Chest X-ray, PA view. Patient: 66 years old, sex M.
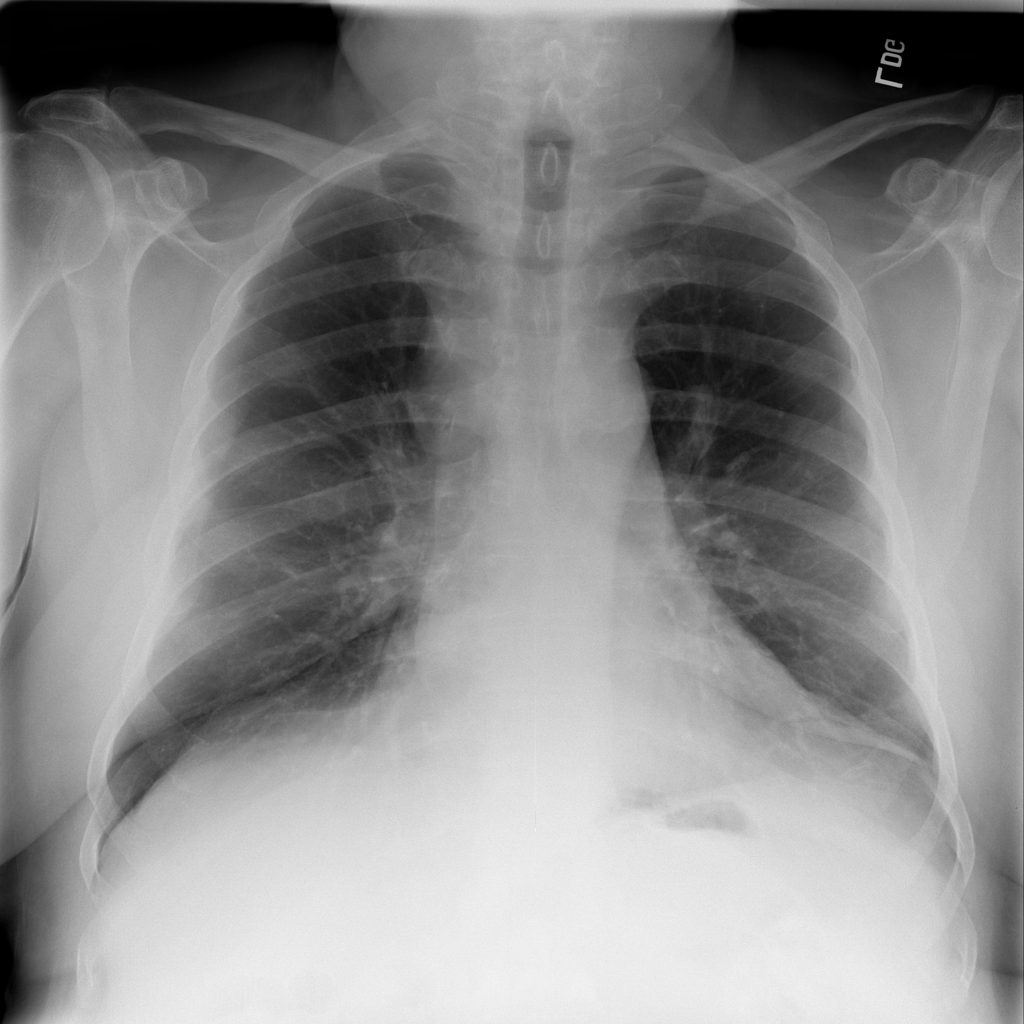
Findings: No Finding